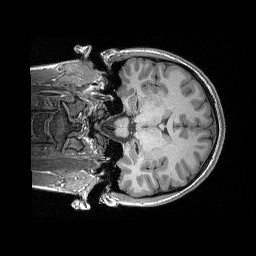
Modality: T1w
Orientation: coronal
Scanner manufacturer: siemens
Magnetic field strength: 3 T
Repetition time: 2.3 s
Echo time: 0.00298 s